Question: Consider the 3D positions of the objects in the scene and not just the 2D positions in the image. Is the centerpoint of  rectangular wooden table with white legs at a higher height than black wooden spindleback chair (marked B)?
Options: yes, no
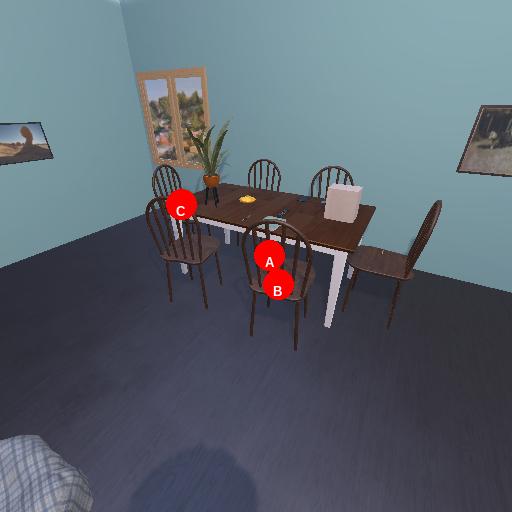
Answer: yes